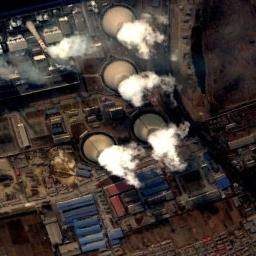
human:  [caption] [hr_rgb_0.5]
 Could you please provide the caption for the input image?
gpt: In the thermal power plant there are plants and machinery, Four cooling towers emit steam, and a chimney emits smoke .

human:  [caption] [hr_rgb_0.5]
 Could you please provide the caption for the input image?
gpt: The thermal power station is next to some buildings with white mist above .

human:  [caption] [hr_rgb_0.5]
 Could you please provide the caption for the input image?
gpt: Many buildings of different shapes and sizes are beside the thermal power station .

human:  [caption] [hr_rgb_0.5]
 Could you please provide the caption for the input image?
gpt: Here are three thermal power stations that are smoking, two of which are larger than the other one .

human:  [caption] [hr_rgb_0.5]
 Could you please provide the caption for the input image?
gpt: There are many buildings and several chimneys on the thermal power station .